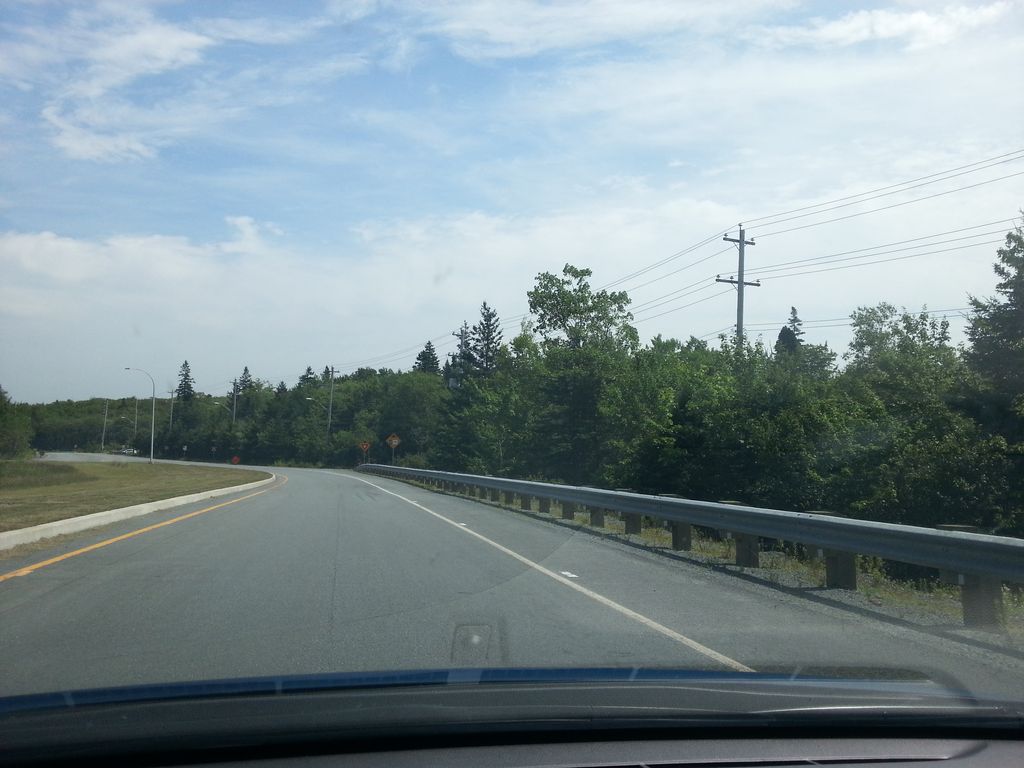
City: halifax